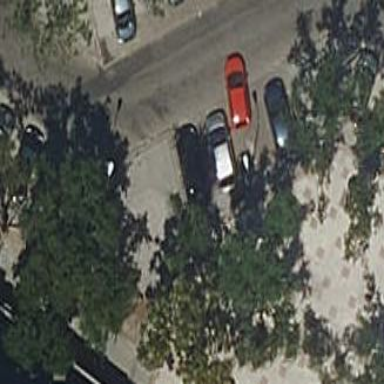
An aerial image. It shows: Parking area with surface.